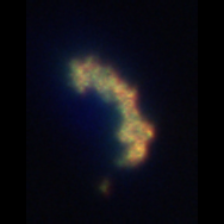
Taxon: Unknown_detritus
Group: Unknown